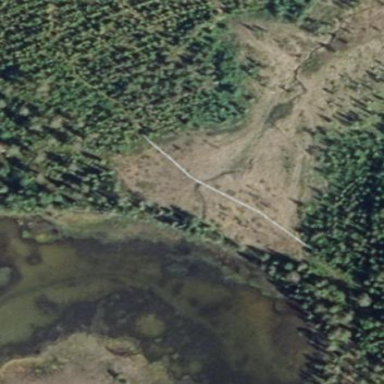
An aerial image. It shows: Bog wetland.